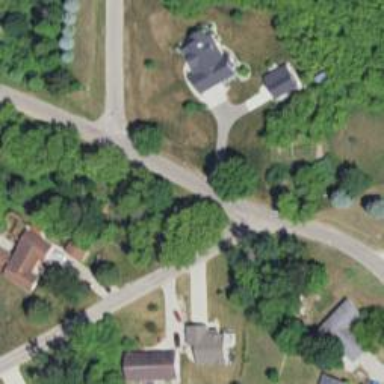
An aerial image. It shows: Residential road.